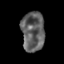
Tissue: skin
Cell type: Endothelial cells
Senescence score: 0.1858
Nuclear area (px): 895
Mean DAPI intensity: 96.201